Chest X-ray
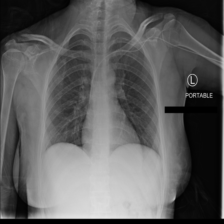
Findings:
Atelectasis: negative
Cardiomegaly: negative
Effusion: negative
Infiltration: negative
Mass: negative
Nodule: negative
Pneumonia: negative
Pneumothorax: negative
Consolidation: negative
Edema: negative
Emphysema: negative
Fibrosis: negative
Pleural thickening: negative
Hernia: negative